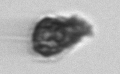
Label: Syracosphaera_pulchra